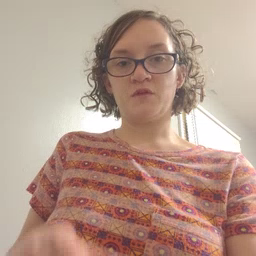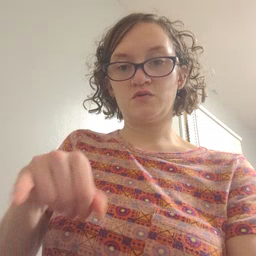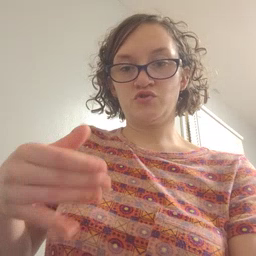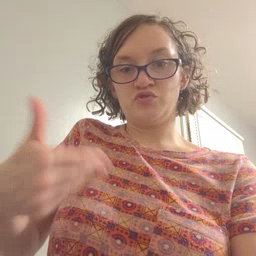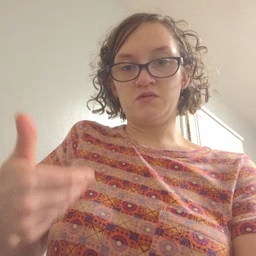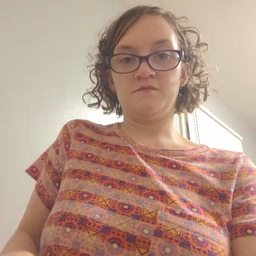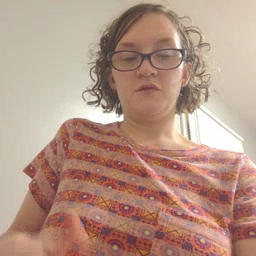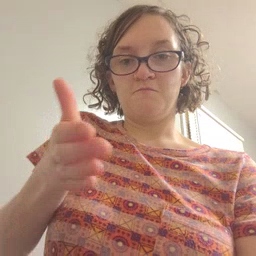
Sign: jeans